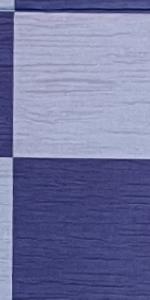
Label: Empty